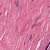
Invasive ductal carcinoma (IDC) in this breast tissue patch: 0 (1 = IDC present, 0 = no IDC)